Question: Let's say I have a class like this:
'''
class ItemLimits
{
public string strAccountNumber = string.Empty;
public string strUserCode = string.Empty;
public long lAccumulatedAmount = 0L;
}
'''
I have an array of these with 50000 elements in it.
I also have a dataset of 50000 items (more or less), and I need to find the element in the 'ItemLimits' array that matches to this dataset.
This is currently being done in a loop through the dataset with this:
'''
ItemLimits ilItemLimit = itemlimits.Where(s => s.strUserCode.Equals(dataset[i].User_UserCode, StringComparison.CurrentCultureIgnoreCase)
&& s.strAccountNumber.Equals(strUnEditedHomingAccountNo, StringComparison.CurrentCultureIgnoreCase)).First();
'''
'strUnEditedHomingAccountNo' is fetched from the dataset earlier.
Once I've found the 'ItemLimit' I need, I need to add to its 'lAccumulatedAmount'.
What I've seen from my performance benchmarks is that this is very fast as the loop starts, but slows down over time. It's a linear slowdown which you can see in this graph I made:

By the time I reach ~40000 items each item is taking ~40ms to complete. This makes sense in my head because I assume it's just iterating through the items one by one until it finds a match, which is obviously quite slow with large amounts of items.
The number of items in both the array and the dataset can vary greatly.
I've thought about trying to order the array and doing a 'Array.BinarySearch', but I don't know how to order it most efficiently given that the 'strUserCode' and 'strAccountNumber' can both change, and I can't predict the order of the dataset either.
This is the slowest part of the program which is why I would like to try optimize it (around 70% of the time is spent just doing this, and there's a lot of other stuff going on).
If anyone could give me some pointers on what I can do, it would be MUCH appreciated.
I'm using .NET 3.5 and I can't change that.
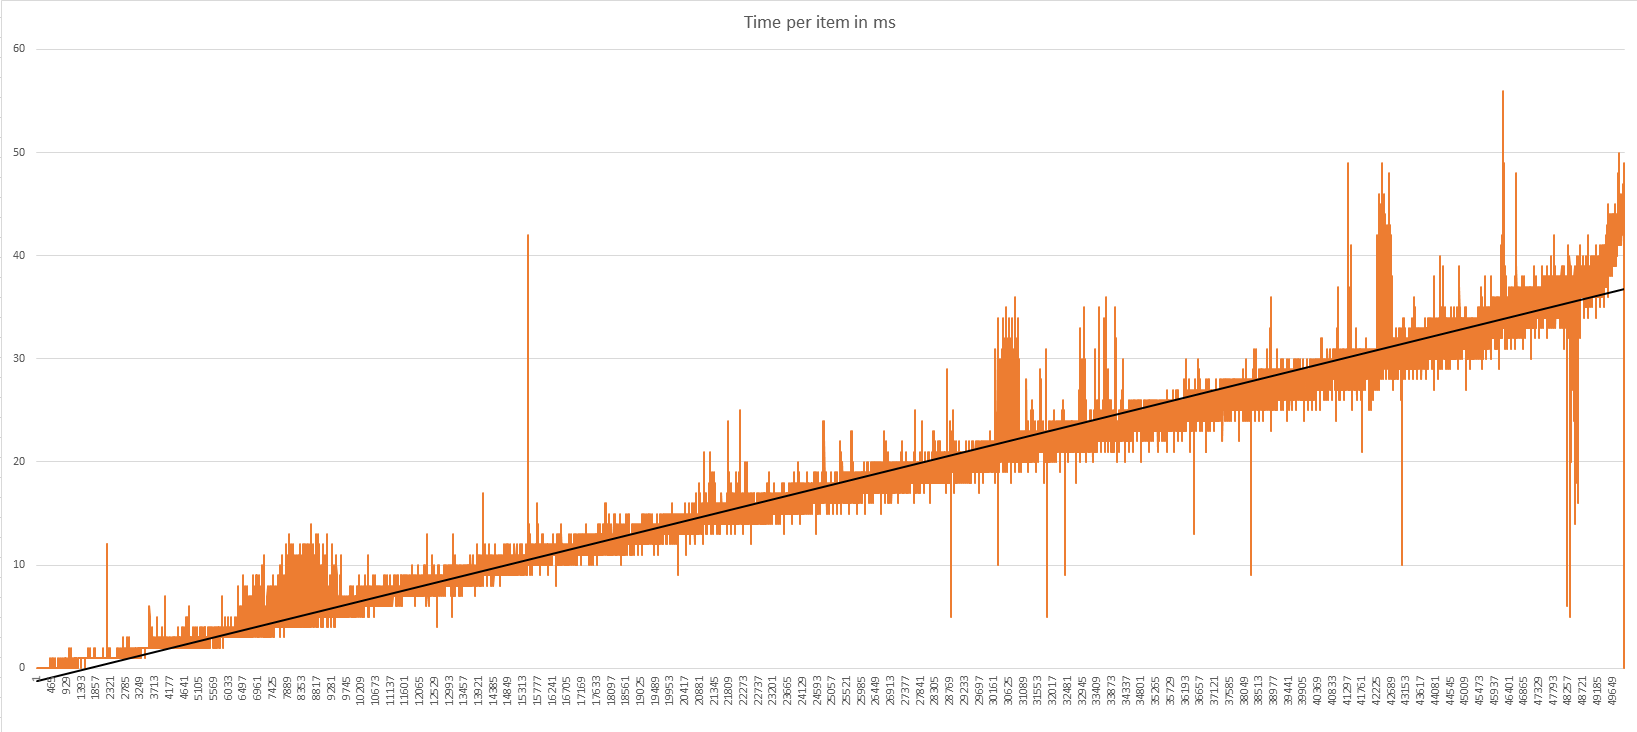
Answer: I've ditched the 'Where' entirely and done it using the 'Array.BinarySearch' using this comparer:
'''
class ItemLimitsComparer : Comparer<ItemLimits>
{
public override int Compare(ItemLimits x, ItemLimits y)
{
if(Convert.ToInt32(x.strUserCode) < Convert.ToInt32(y.strUserCode))
{
return -1;
}
if(Convert.ToInt32(x.strUserCode) > Convert.ToInt32(y.strUserCode))
{
return 1;
}
if(Convert.ToInt32(x.strUserCode) == Convert.ToInt32(y.strUserCode))
{
if(Convert.ToInt64(x.strAccountNumber) < Convert.ToInt64(y.strAccountNumber))
{
return -1;
}
if(Convert.ToInt64(x.strAccountNumber) > Convert.ToInt64(y.strAccountNumber))
{
return 1;
}
if(Convert.ToInt64(x.strAccountNumber) == Convert.ToInt64(y.strAccountNumber))
{
return 0;
}
}
return 0;
}
}
'''
(this is the first time I've used this, I suspect I have a bug lurking somewhere)
The 'Where' has been replaced by this:
'''
int index = Array.BinarySearch(itlaCreditLimits, new ItemLimits { strUserCode = dataset[i].User_UserCode, strAccountNumber = strUnEditedHomingAccountNo }, new ItemLimitsComparer());
if(index < 0)
{
throw new Exception("Didn't find ItemLimit for UserCode = " + dataset.User_UserCode + " and account number " + strUnEditedHomingAccountNo);
}
ItemLimits ilItemLimit = itlaCreditLimits[index];
'''
This has got me down from 15 minutes for all 50k items to 25 seconds.